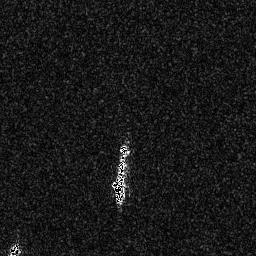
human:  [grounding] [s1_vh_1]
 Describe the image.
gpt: In the satellite image, there is  <ref>1 medium ship </ref> <box>[[42, 55, 50, 80, 0]]</box> located at center.